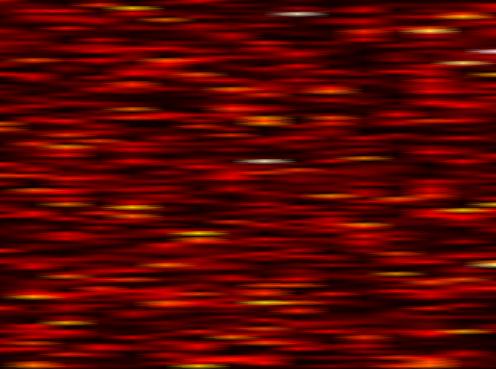
Label: UFMC